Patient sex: M
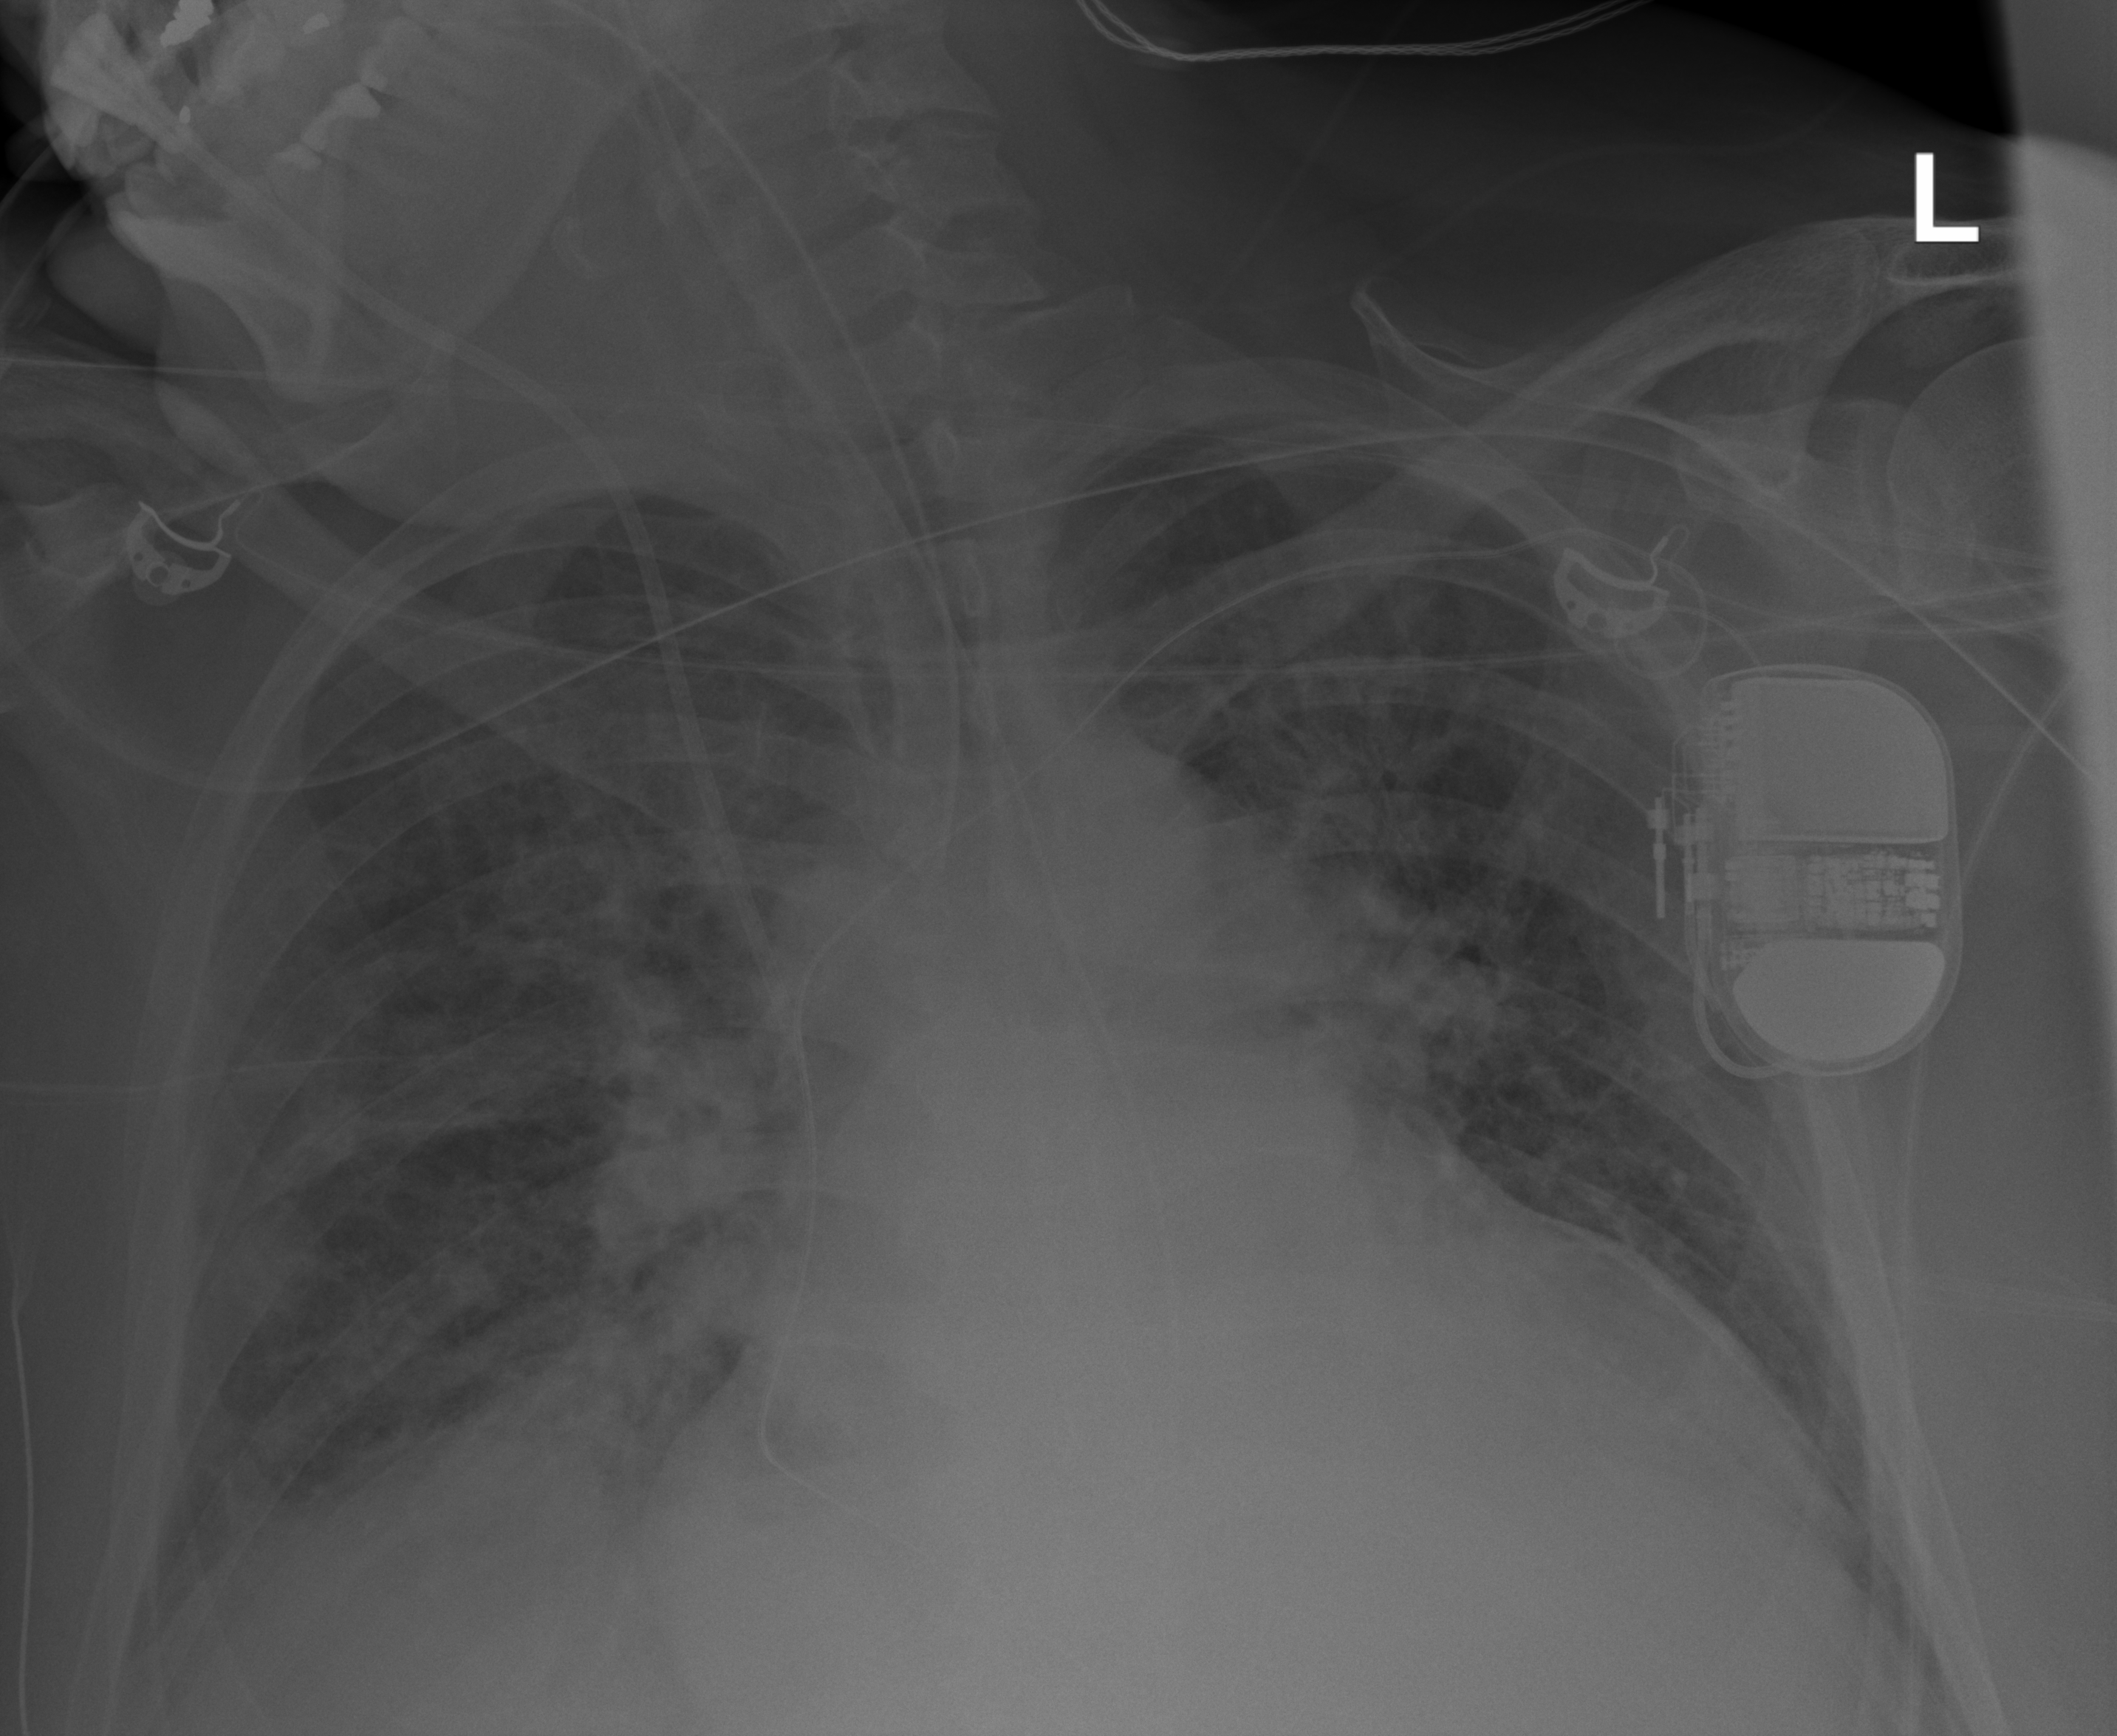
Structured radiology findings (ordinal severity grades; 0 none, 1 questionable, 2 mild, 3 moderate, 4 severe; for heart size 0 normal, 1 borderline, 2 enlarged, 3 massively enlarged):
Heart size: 2
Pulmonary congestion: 3
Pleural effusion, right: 0
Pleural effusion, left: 0
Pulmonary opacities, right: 3
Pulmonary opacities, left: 2
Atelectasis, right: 2
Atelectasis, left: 2